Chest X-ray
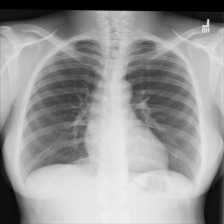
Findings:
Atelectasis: negative
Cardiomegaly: negative
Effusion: negative
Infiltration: negative
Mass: negative
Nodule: negative
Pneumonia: negative
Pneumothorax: negative
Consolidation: negative
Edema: negative
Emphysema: negative
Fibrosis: negative
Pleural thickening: negative
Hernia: negative